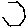
Label: hexagon